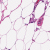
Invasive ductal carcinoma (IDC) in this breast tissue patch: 0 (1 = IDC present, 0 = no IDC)